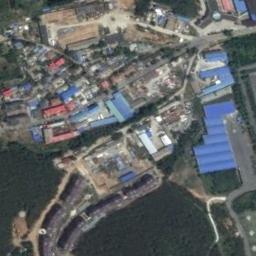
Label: industrial_area